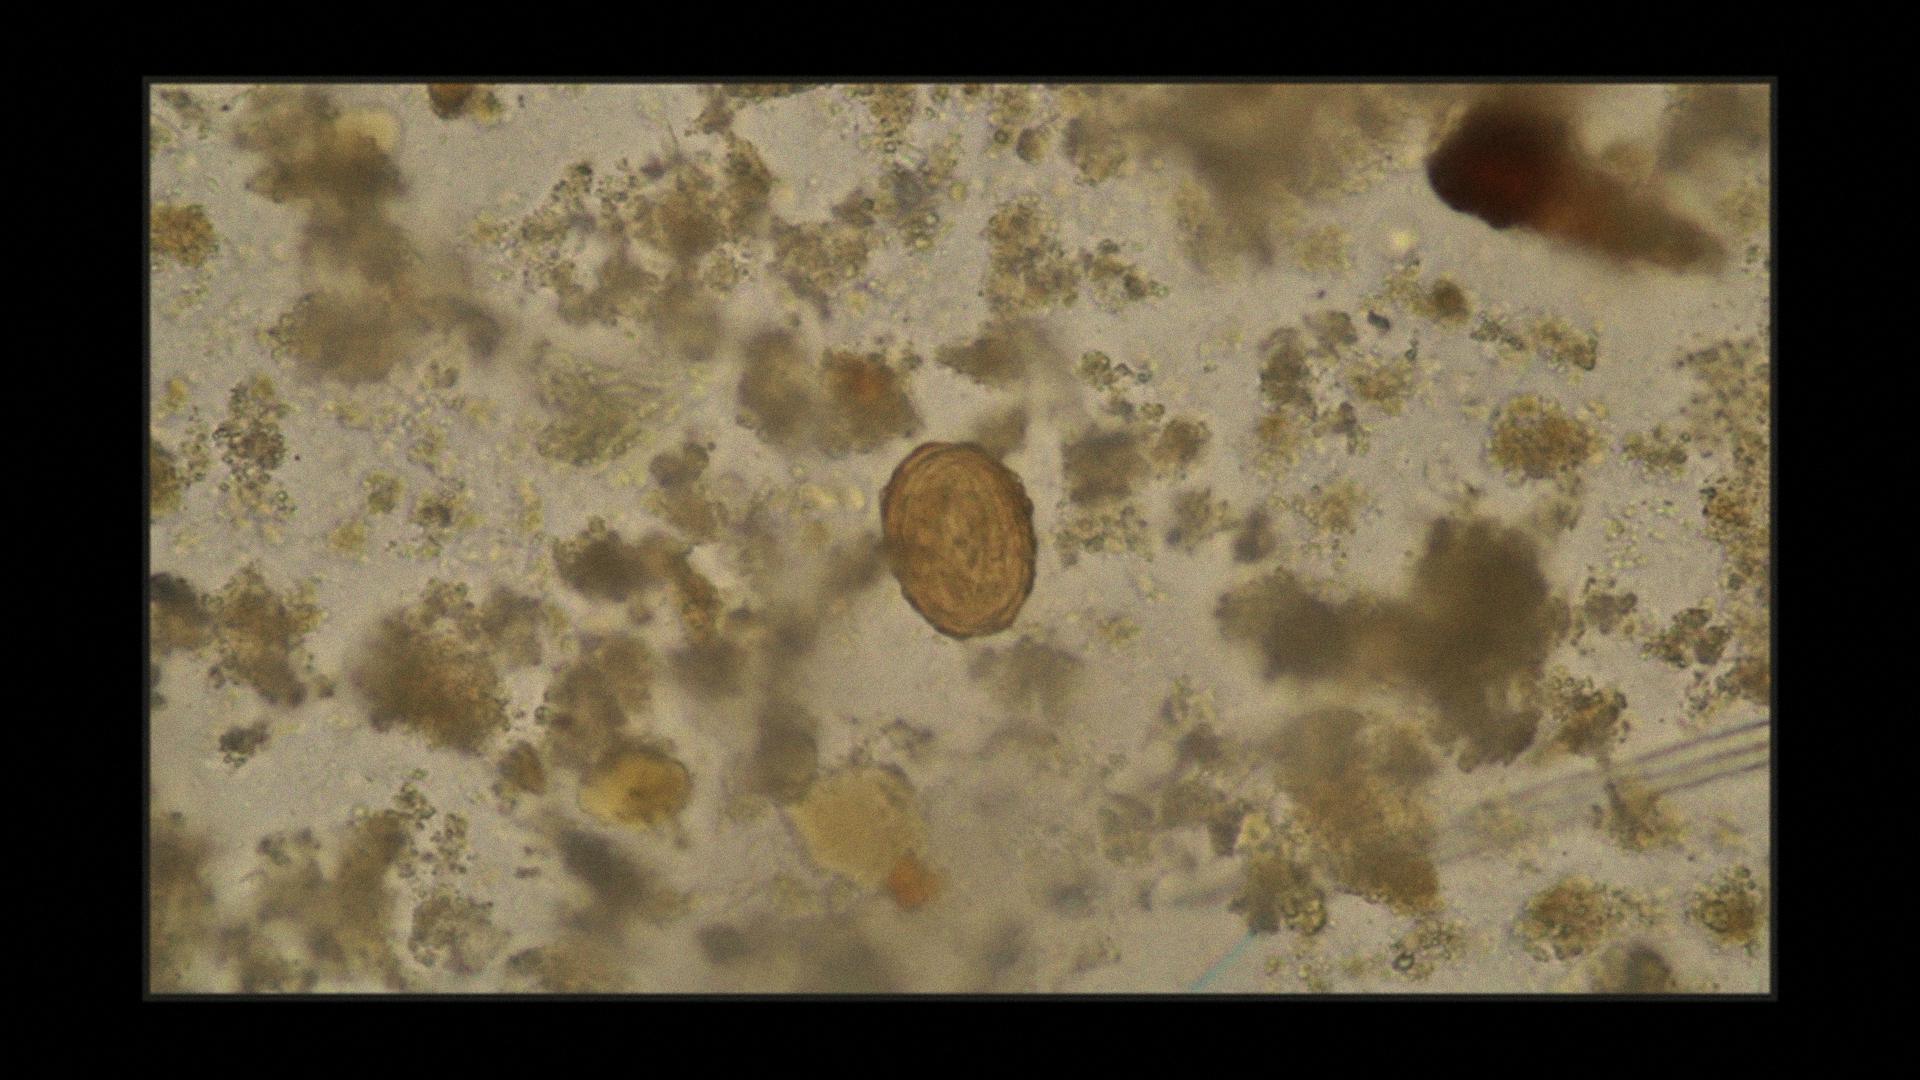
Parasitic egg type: Ascaris lumbricoides